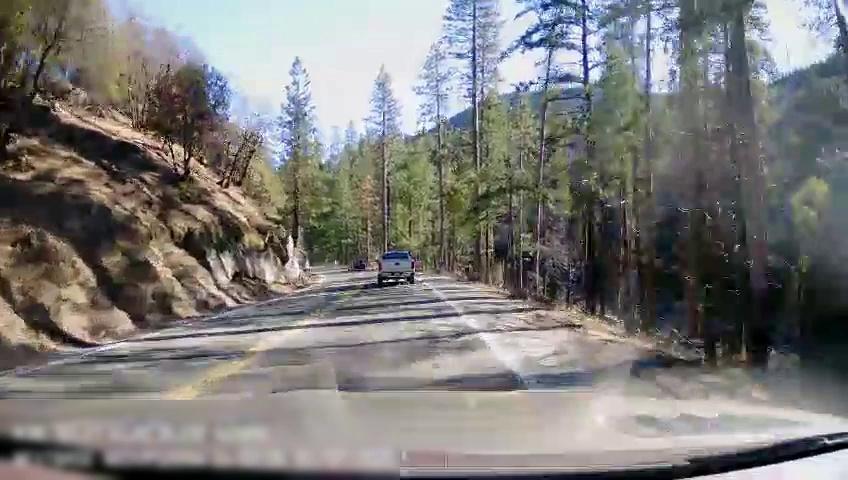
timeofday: Day
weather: Sunny
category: Drivable Space
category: Drivable Space
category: Vehicles | Truck
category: Vehicles | Car
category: Lanes | Opposite Lane
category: Lanes | Current Lane
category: Lanes | Opposite Lane
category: Lanes | Current Lane